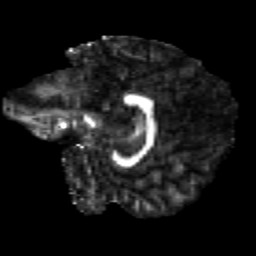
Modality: FA
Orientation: sagittal
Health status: healthy
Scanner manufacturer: siemens
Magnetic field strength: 3 T
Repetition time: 12 s
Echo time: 0.092 s